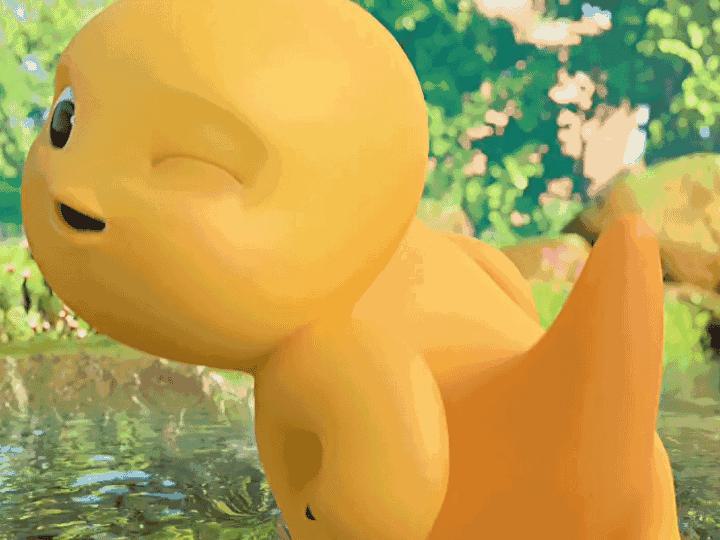
Label: nailong